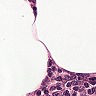
Metastatic tissue present: no